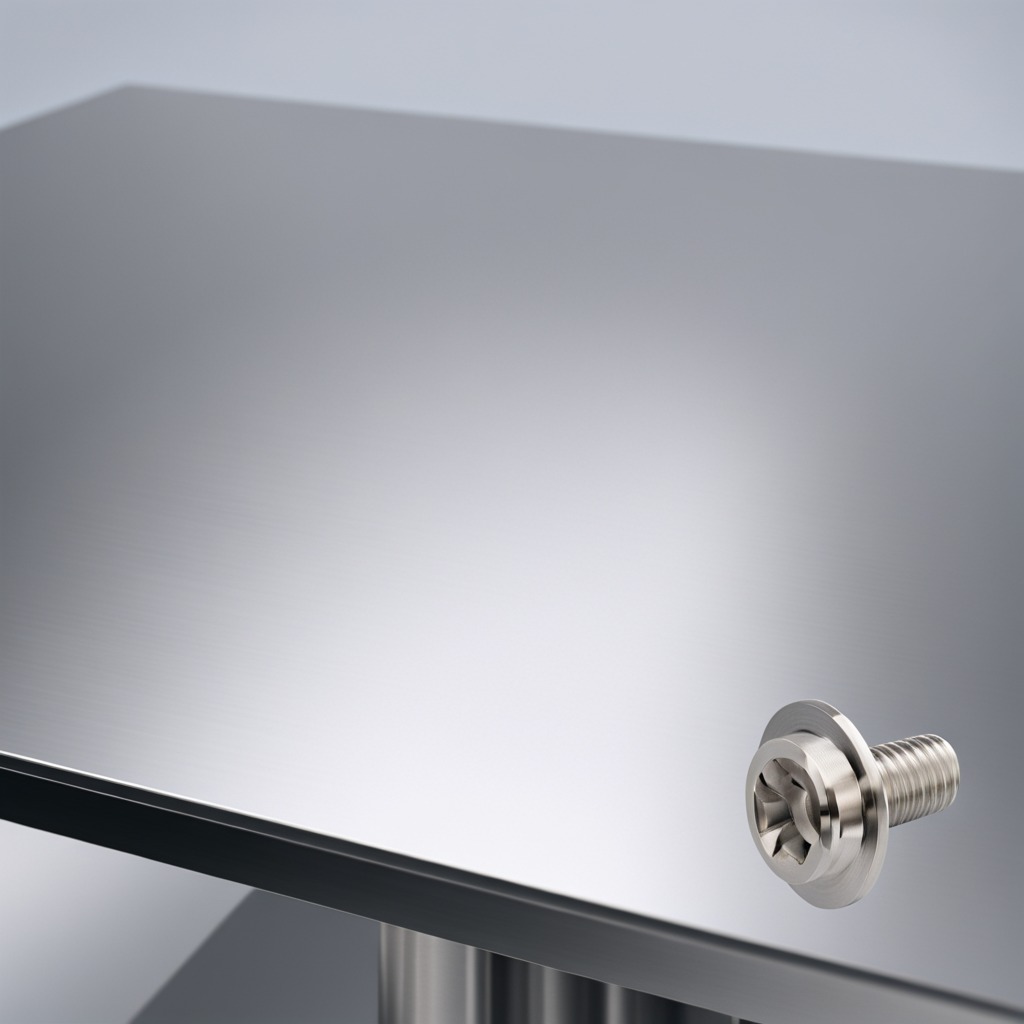
A metal screw is lying on the stainless steel table in a high-end prototyping lab.